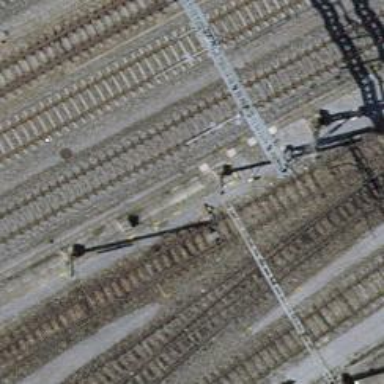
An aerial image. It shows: Railway switch.